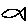
Label: fish